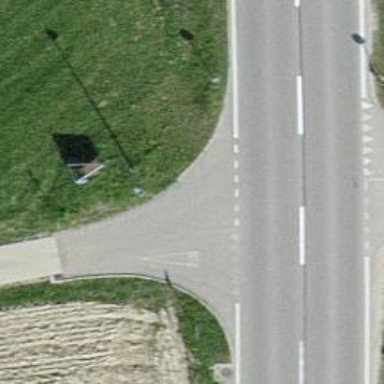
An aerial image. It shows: Road with "give way" sign.